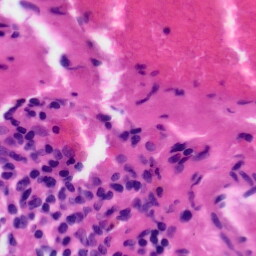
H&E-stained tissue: Tonsil